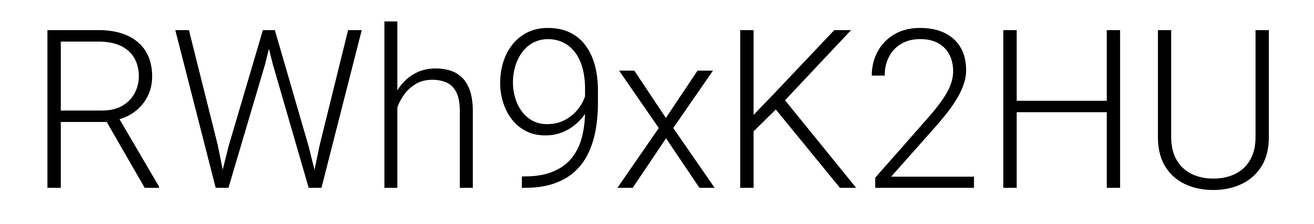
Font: Roboto_Light